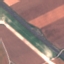
Land use / land cover class: Highway